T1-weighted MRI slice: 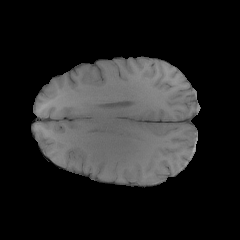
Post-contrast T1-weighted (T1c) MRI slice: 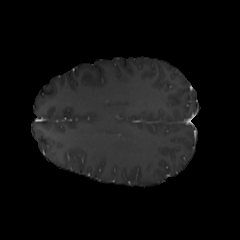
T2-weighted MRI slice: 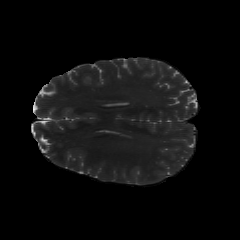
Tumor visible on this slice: no